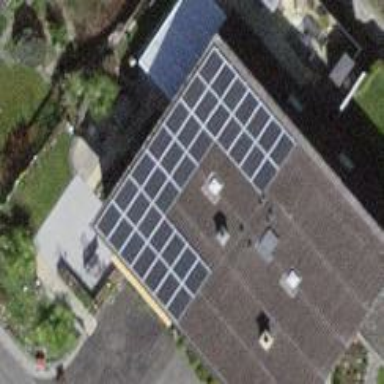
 consisting of solar photovoltaic panels."